Aerial crown-view tile of a tropical tree (Barro Colorado Island, Panama), acquired 20241216:
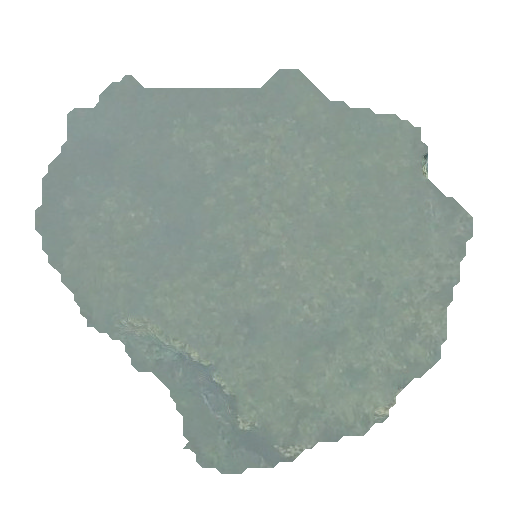
Species: Anacardium excelsum
GBIF accepted scientific name: Anacardium excelsum
Crown area: 175.332 m²